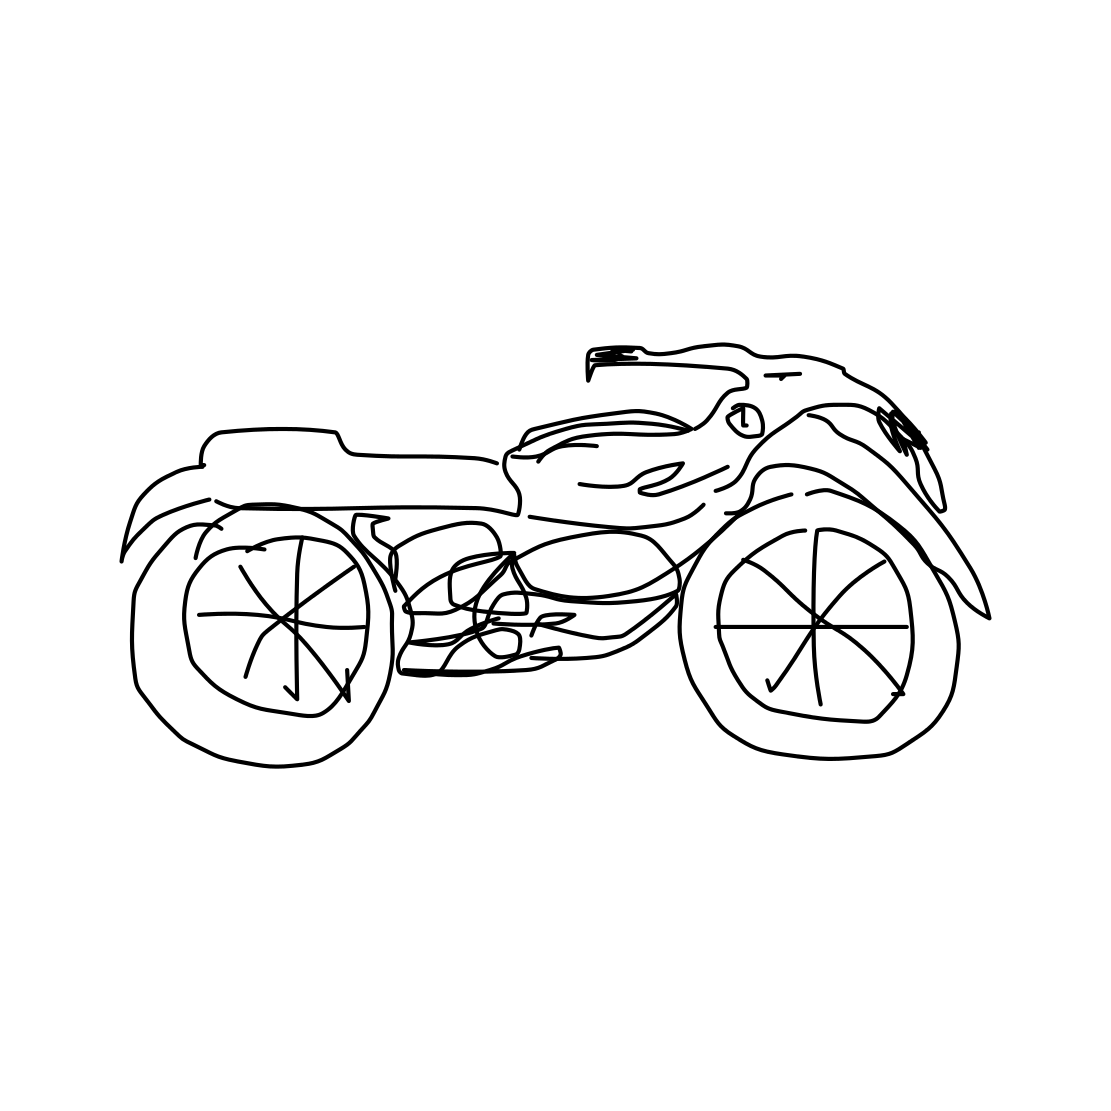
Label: motorbike